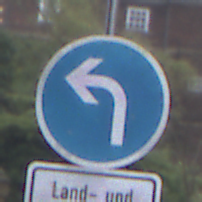
Verkehrszeichen: VorgeschriebeneFahrtrichtungLinks
Zusatzzeichen unten: BesondereFahrzeugeUndTransportgueter8
Umgebung: Outdoor, Urban
Tageszeit: Midday
Wetter: Overcast
Licht: Natural
Jahreszeit: NotSpecified
Kontrast: LowContrast